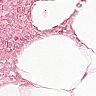
Metastatic tissue present: no